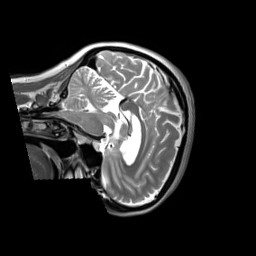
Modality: T2w
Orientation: sagittal
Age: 55
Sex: female
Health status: ill
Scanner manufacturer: siemens
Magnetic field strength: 3 T
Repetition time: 2.8 s
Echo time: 0.326 s